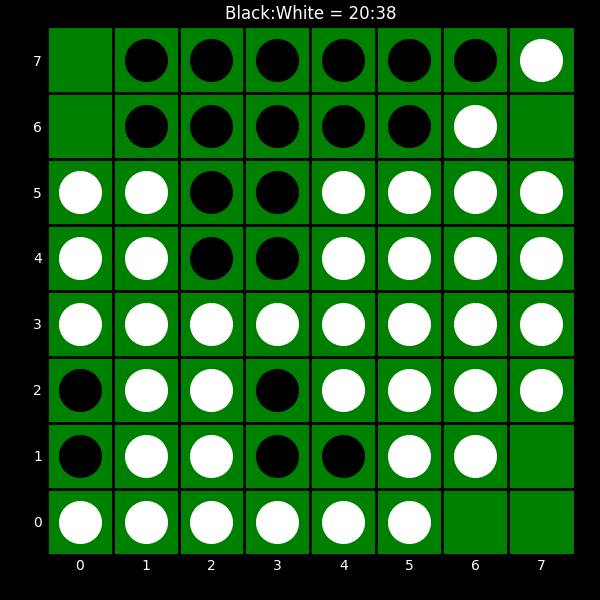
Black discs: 20
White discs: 38